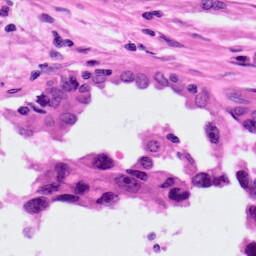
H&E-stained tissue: Lung